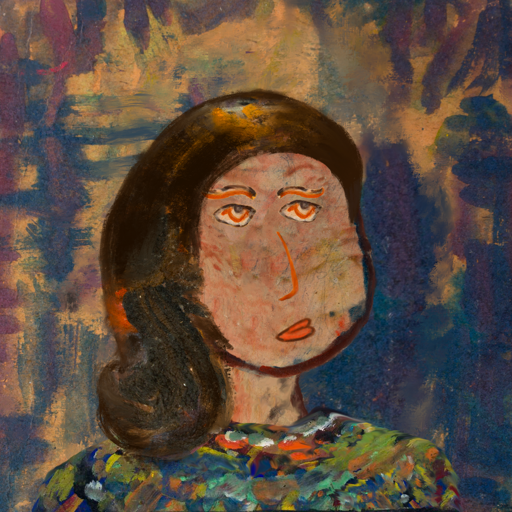
Background: InTheSun, Head And Neck Side: Orphan, Face Side: Experience, Bust: An_Impression, Hair Side: Gypsy_Queen, Head Accessory: Blank, Second Necklace: Blank, Necklace: Blank, Baby: Blank